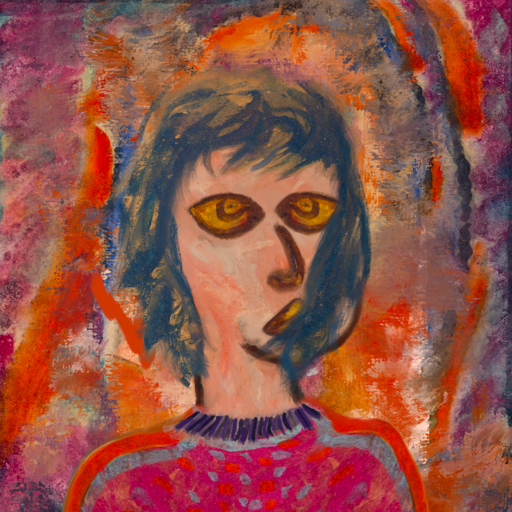
Background: Experience, Head And Neck Side: Roy_Bahadur, Face Side: Comrade, Bust: Sisters, Hair Side: In_The_Sun, Head Accessory: Blank, Second Necklace: Blank, Necklace: HillGirl, Baby: Blank